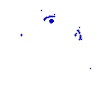
Particle: kaon